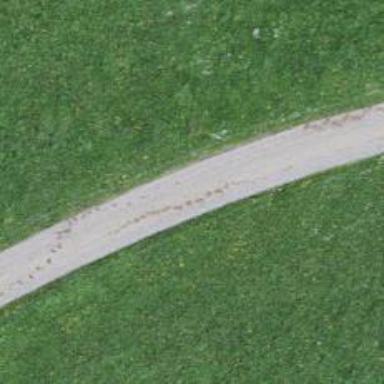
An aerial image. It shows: Unclassified paved road.